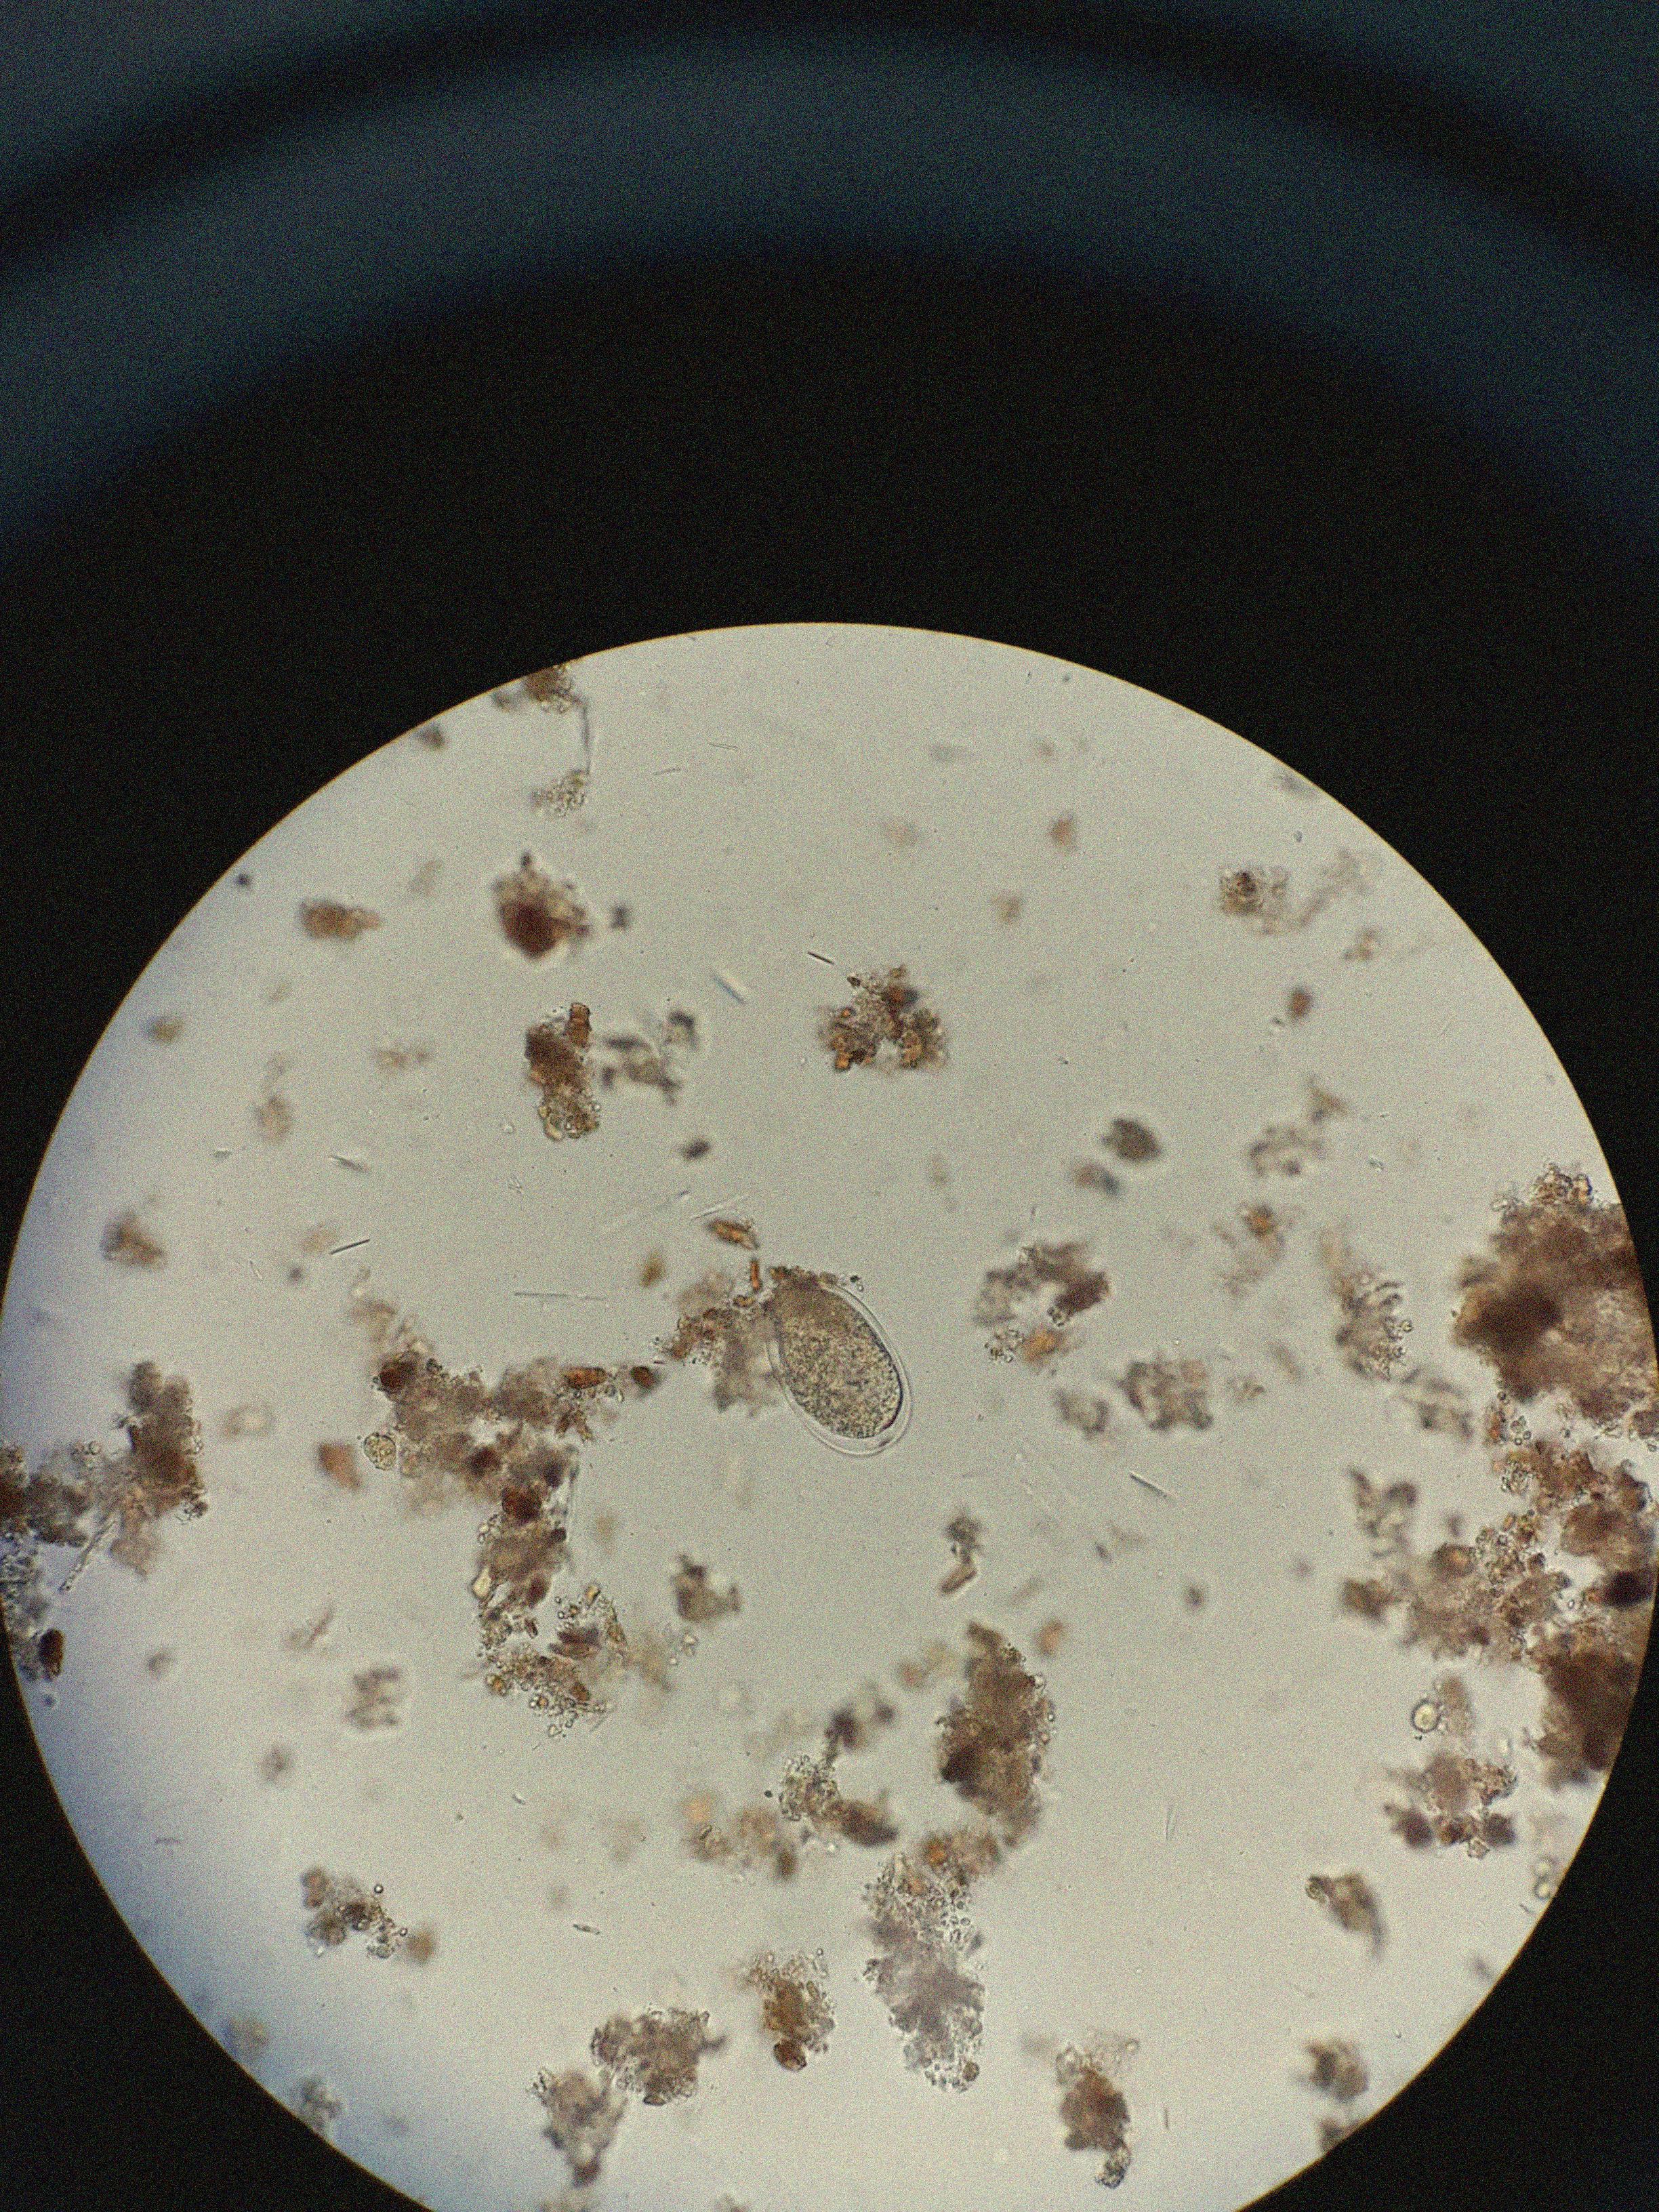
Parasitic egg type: Hookworm egg